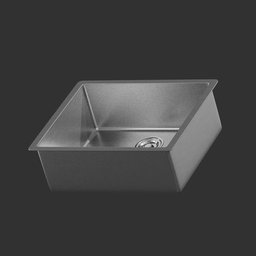
Label: appliances